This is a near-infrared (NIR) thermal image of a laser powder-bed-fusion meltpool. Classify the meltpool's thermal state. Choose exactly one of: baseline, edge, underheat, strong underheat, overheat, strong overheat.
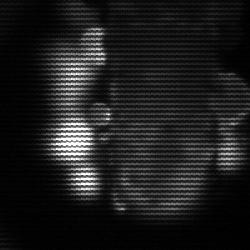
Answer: strong underheat